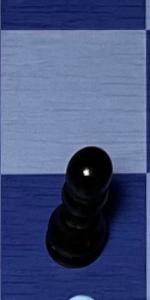
Label: Pawn_Black